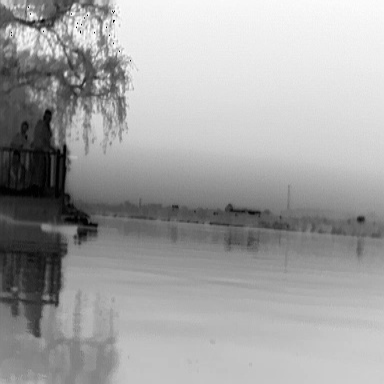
There is a canoe in the infrared image.